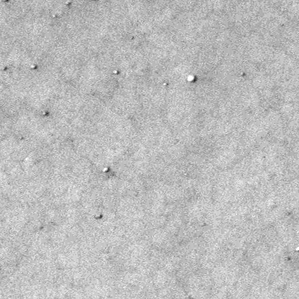
Label: frost